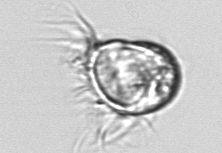
Label: Leegaardiella_ovalis